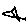
Label: star